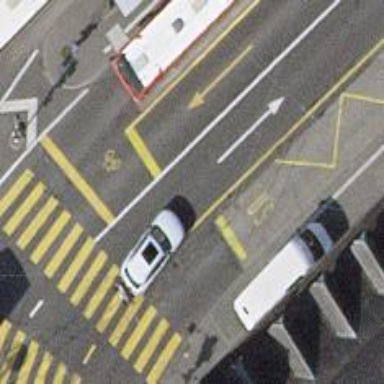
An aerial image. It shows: Secondary road with asphalt surface. There are trolley wires present along with shared busway on the left side for cyclists.